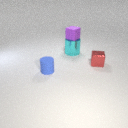
large cyan metal cylinder below small purple rubber cube